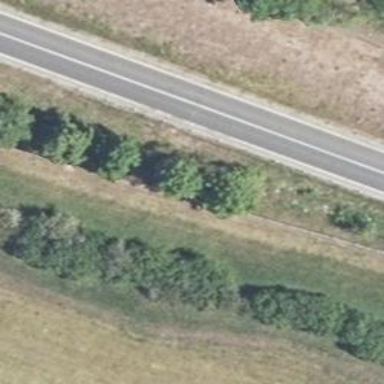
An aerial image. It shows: Avenue of deciduous broadleaved trees.